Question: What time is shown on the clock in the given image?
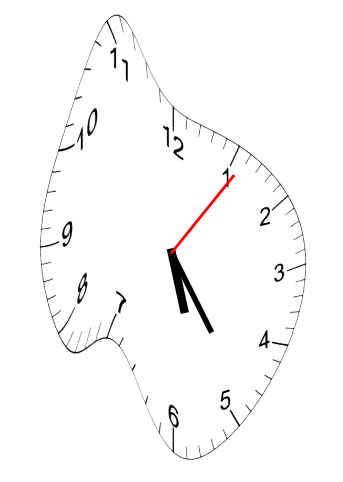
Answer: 05:24:06